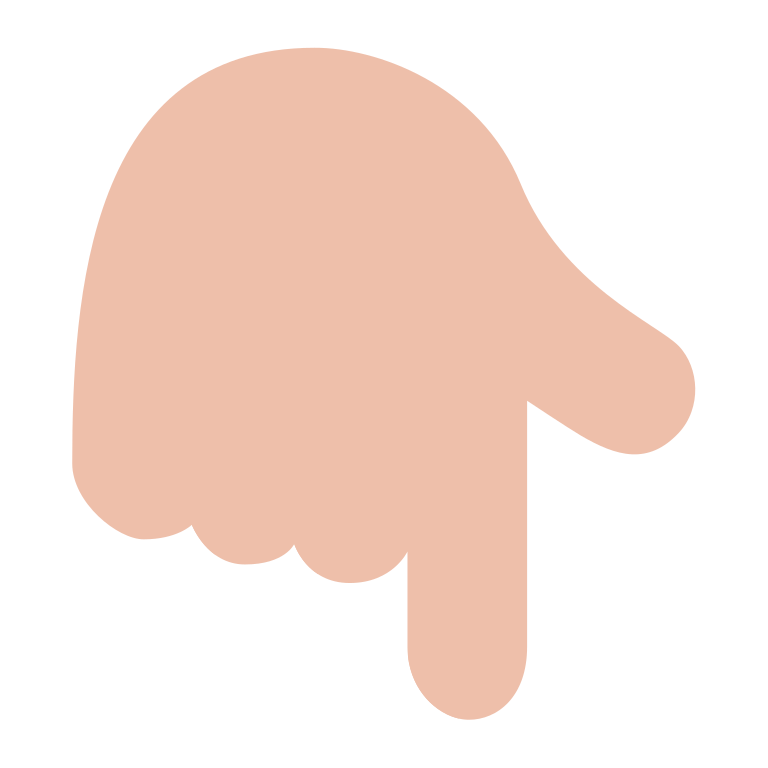
backhand index pointing down flat  light